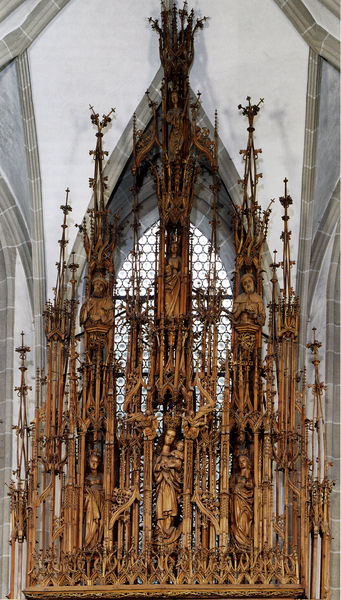
Titel: Hochaltar, Gesprenge
Künstler: Meister von Kefermarkt
Standort: Kefermarkt  (Oberösterreich)
Institution: St. Wolfgang
Schlagwörter: mann, frauen, menschen, braun, fenster, frau, holz, männer, schmuck, weiss, ornament, architektur, lang, stein, kirche, gold, interieur, decke, kind, mutter, spitzen, gotik, krone, turm, skulptur, relief, bogen, figuren, spitz, schmal, fein, dünn, zierlich, foto, gewölbe, glaube, kreuz, religion, türmchen, türme, rippen, altar, hochaltar, schnitzerei, kreuze, gotisch, spitzbogen, christus, jesus, mittelalter, chor, kapelle, heilige, jünger, maria, madonna, auszug, schrein, sakral, schnitzen, golf, gerippe, fialen, gesprenge, retabel, schnitzaltar, maria mit kind, länglich, madonna mit kind, mittelater, passion, krobe, leinberger, 1000, gotk, mariawand